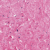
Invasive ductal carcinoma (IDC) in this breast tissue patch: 0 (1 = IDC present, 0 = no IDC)